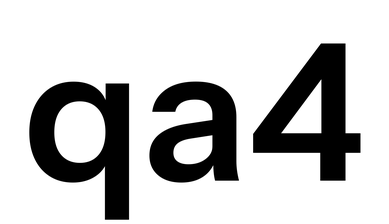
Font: InstrumentSans_SemiBold